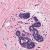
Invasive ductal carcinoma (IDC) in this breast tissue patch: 0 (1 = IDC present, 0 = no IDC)